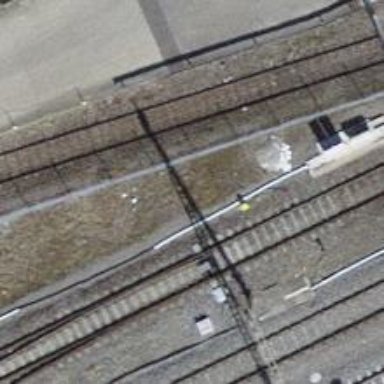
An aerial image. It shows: Railway switch.